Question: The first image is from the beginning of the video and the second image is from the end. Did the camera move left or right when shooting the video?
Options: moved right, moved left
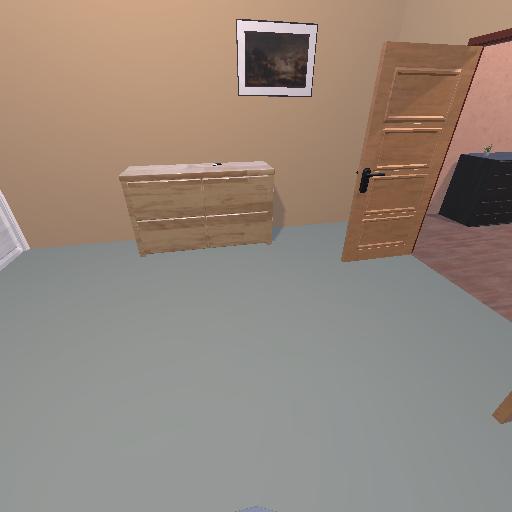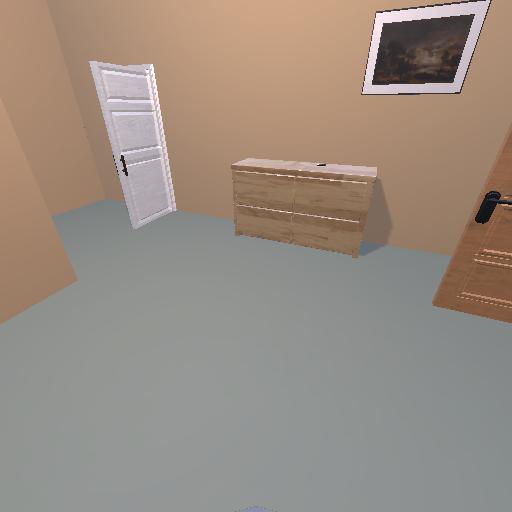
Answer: moved right